Question: I have definied the file thumb_rounded.xml and placed it inside the res/drawable folder in my android application. With this file i want to get rounded corners in my ImageViewthat contains the news thumb,
'''
<shape xmlns:android="http://schemas.android.com/apk/res/android" android:shape="rectangle" >
<corners android:radius="13.0dip" />
</shape>
'''
and i am setting this as background of my ImageView, however, i dont get the rounded corners, the image remains a rectangle. Does anyone have any idea on how to get that? I want to achieve the same effect as this screen:

Many thanks
T
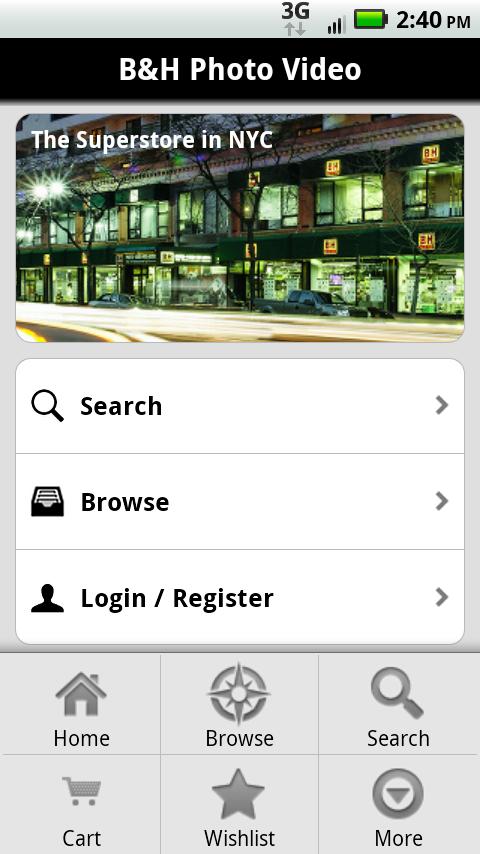
Answer: You're lacking a couple of tags. Here's a new sample:
'''
<?xml version="1.0" encoding="utf-8"?>
<shape xmlns:android="http://schemas.android.com/apk/res/android" android:shape="rectangle">
<solid android:color="#ffffff"/>
<stroke android:width="3dp"
android:color="#ff000000"/>
<padding android:left="1dp"
android:top="1dp"
android:right="1dp"
android:bottom="1dp"/>
<corners android:radius="30px"/>
</shape>
'''
Seen <URL>
Also, are you aware of <URL>?